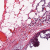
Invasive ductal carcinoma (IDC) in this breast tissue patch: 0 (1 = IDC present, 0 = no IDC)